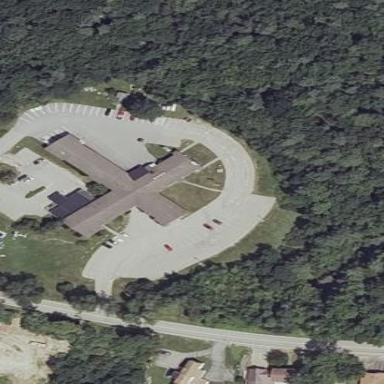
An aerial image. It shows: Commercial building that houses clinic providing healthcare services.